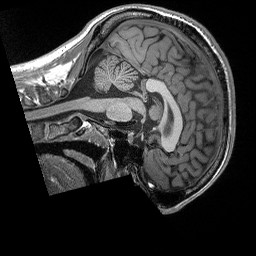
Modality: T1w
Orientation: sagittal
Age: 23
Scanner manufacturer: siemens
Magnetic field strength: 3 T
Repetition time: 2.3 s
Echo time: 0.00296 s